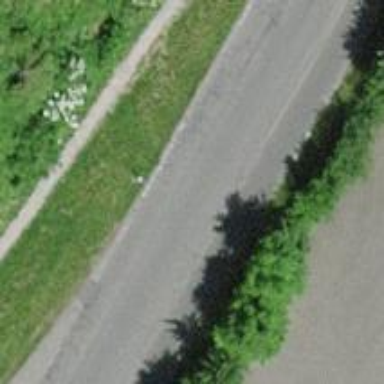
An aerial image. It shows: Paved footway.